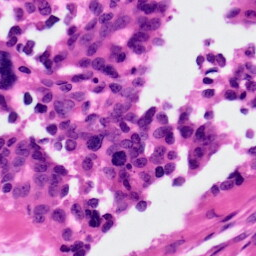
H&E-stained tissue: Ovarian